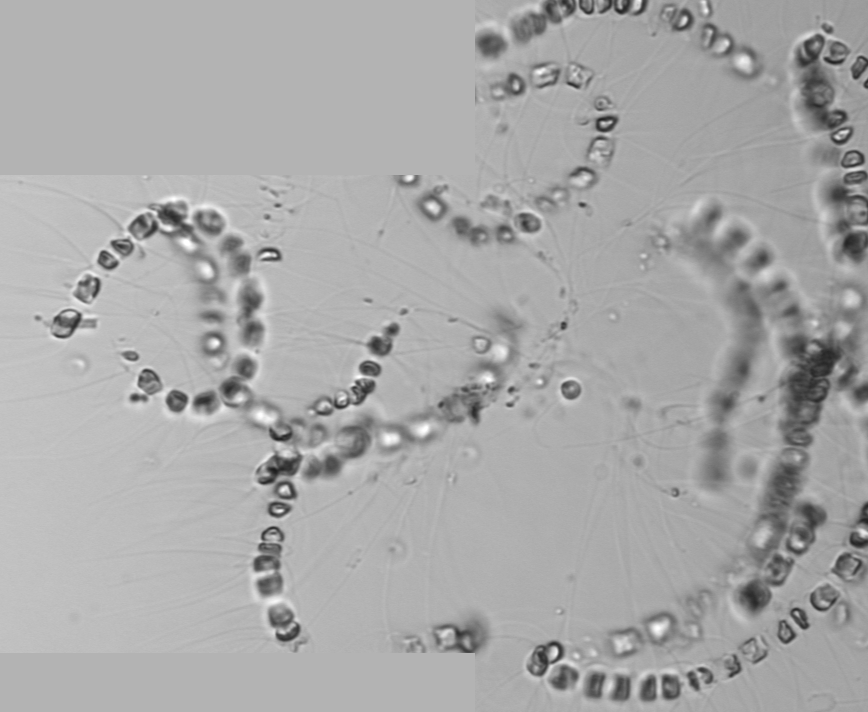
Label: Chaetoceros_socialis